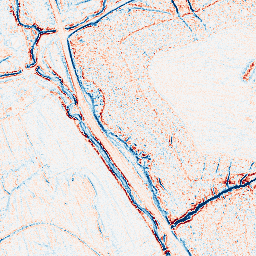
Category: edge_preserving
Decomposition family: anisotropic_diffusion
Decomposition parameters: iterations: 5
kappa: 10
gamma: 0.15
Upsampling method: lanczos
Upsampling parameters: scale: 4
Upsampling scale: 4